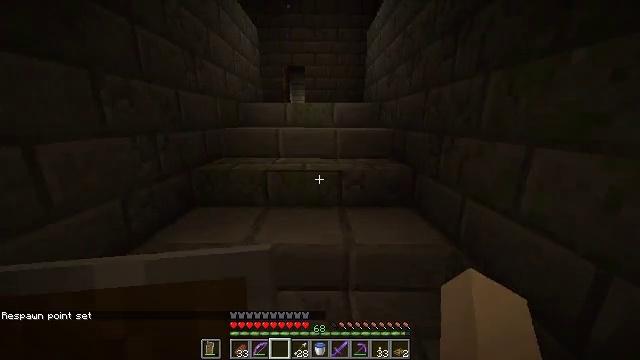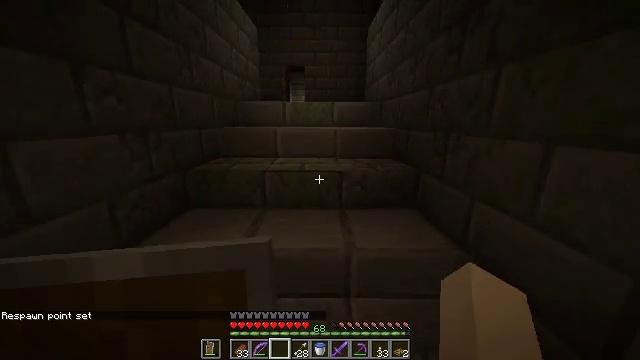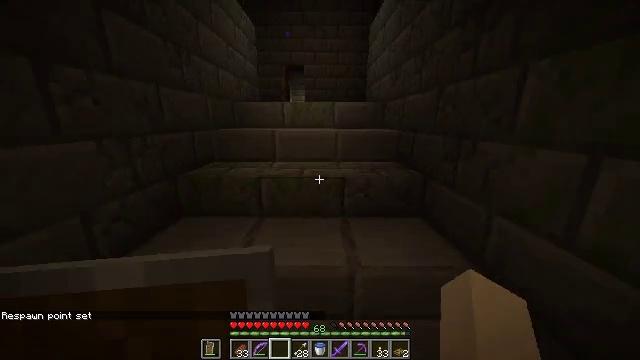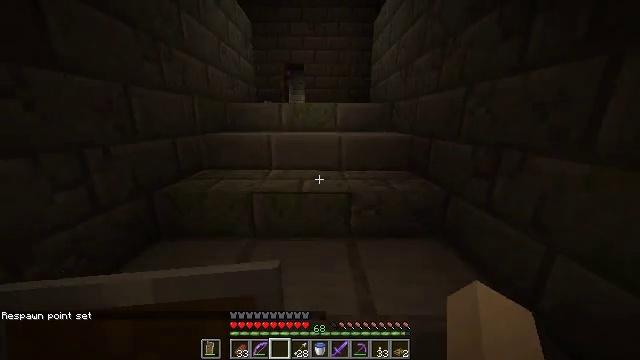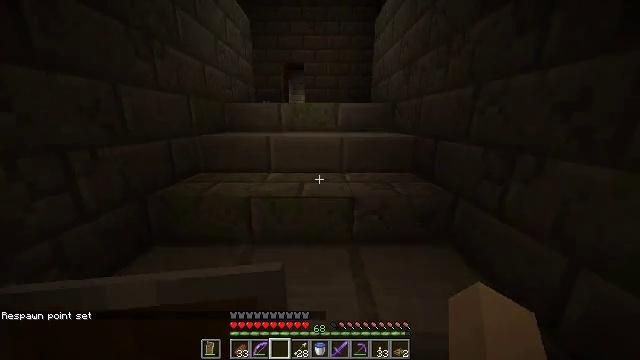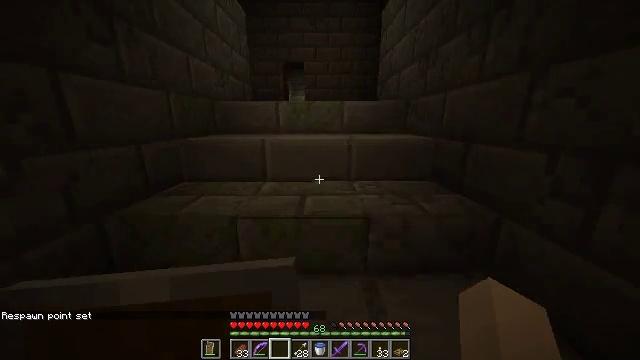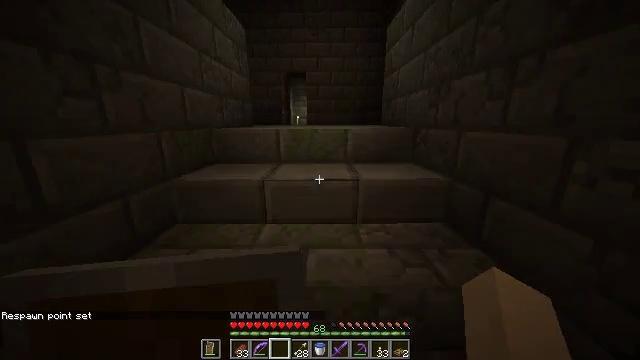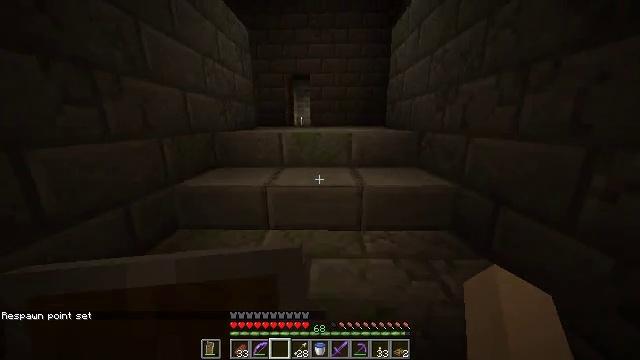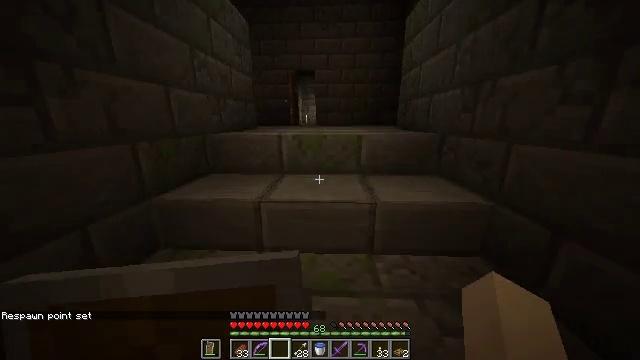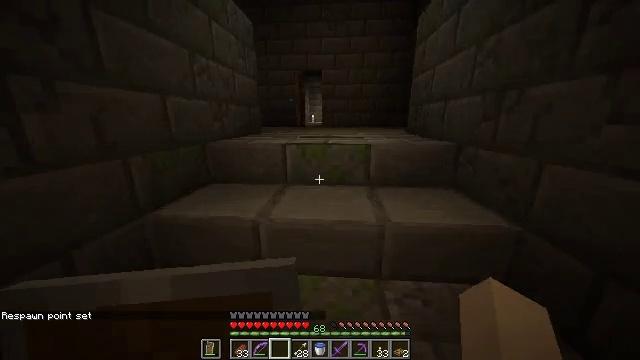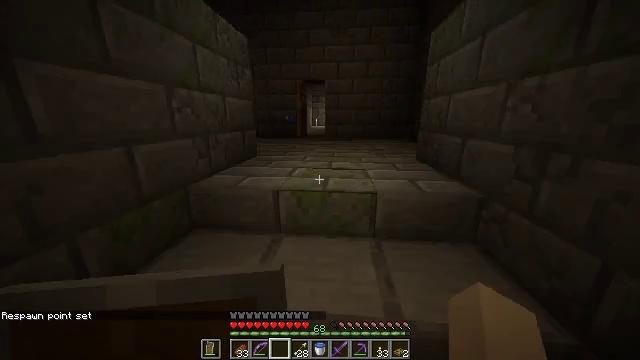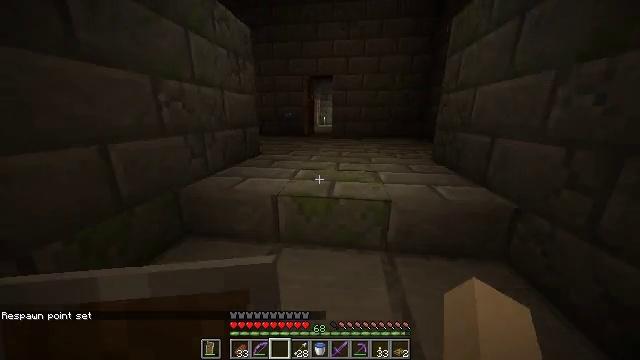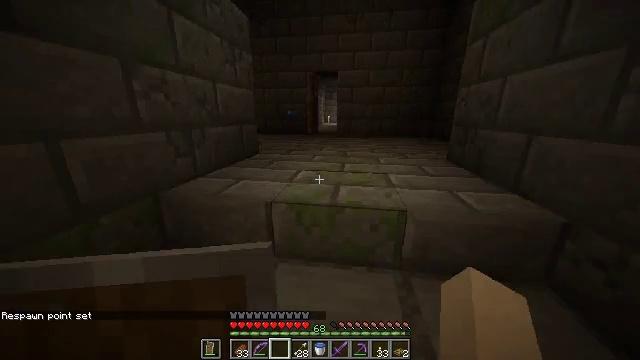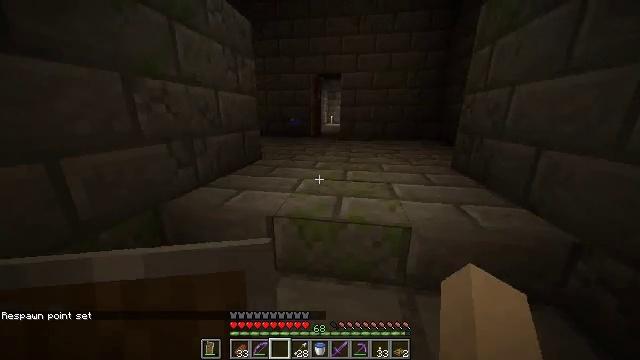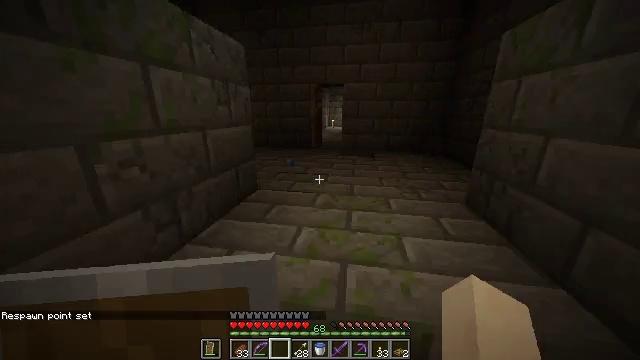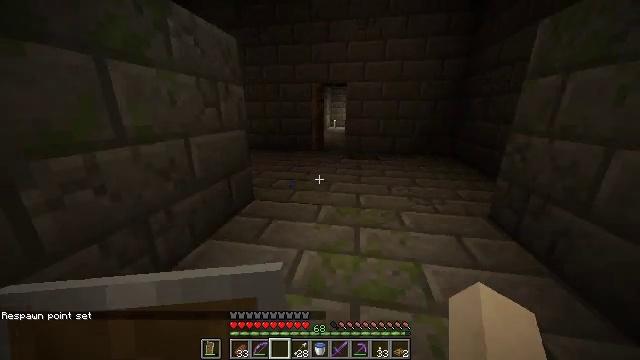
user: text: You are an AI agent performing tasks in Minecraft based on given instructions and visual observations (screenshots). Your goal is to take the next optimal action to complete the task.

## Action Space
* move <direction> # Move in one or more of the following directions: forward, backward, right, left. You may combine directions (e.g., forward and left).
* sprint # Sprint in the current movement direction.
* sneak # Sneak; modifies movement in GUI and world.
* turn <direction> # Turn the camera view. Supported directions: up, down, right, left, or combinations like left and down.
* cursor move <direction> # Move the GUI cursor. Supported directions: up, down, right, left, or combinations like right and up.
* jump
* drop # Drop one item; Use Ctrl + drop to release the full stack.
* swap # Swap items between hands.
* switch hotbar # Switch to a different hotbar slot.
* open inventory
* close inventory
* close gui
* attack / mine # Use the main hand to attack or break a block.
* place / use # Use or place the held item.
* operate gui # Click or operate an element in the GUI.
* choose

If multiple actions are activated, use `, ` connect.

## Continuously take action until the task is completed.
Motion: motion action
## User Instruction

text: Break the chest to retrieve items inside.
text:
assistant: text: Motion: move forward
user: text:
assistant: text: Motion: move forward
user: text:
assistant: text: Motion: move forward
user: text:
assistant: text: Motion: move forward
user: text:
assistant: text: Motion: move forward
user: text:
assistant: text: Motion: move forward
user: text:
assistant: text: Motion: move forward
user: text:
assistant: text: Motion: move forward, turn left
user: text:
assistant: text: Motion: move forward, turn left
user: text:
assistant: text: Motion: move forward
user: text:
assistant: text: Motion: move forward, turn left
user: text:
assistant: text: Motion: move forward, turn left
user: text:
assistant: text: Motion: move forward
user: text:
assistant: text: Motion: move forward
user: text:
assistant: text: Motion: move forward
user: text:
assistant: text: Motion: move forward
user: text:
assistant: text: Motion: move forward
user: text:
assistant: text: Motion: move forward
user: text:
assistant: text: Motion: move forward
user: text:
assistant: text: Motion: move forward
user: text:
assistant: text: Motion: move forward
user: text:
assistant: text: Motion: move forward
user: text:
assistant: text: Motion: move forward
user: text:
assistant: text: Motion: move forward
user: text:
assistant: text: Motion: move forward
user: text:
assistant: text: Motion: move forward
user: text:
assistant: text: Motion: move forward
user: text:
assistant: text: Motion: move forward, turn right
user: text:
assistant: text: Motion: move forward, turn right
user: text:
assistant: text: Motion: move forward